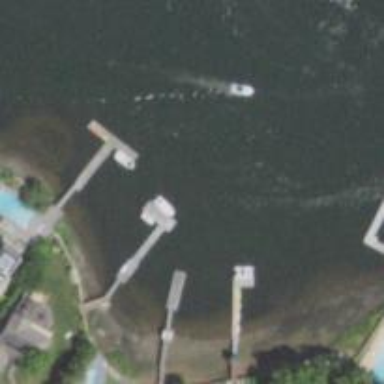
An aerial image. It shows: Man-made pier.